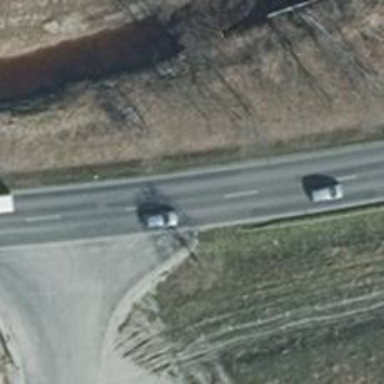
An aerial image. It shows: Primary road with asphalt surface.